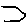
Label: hexagon